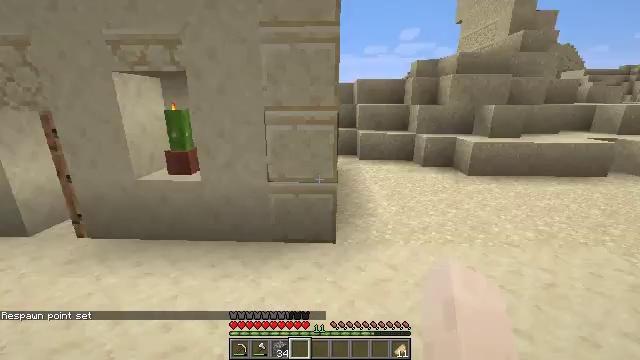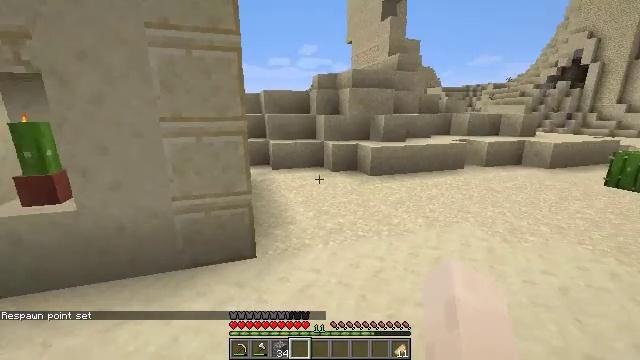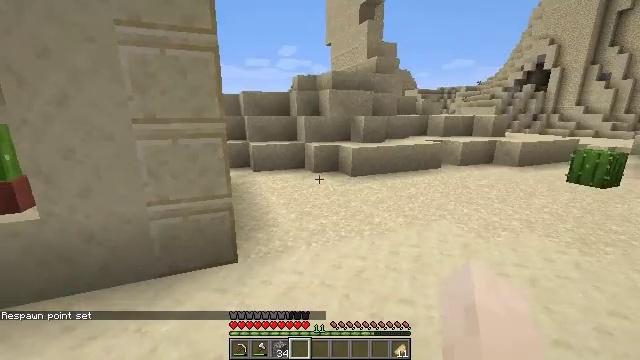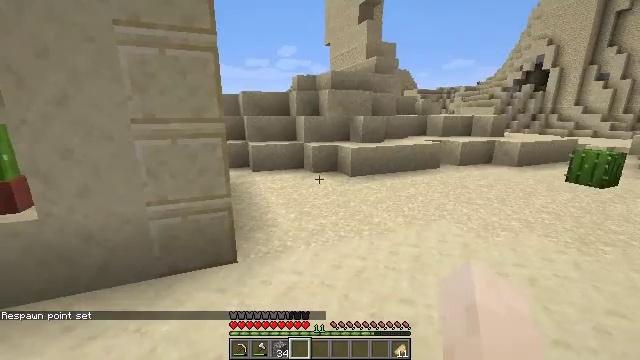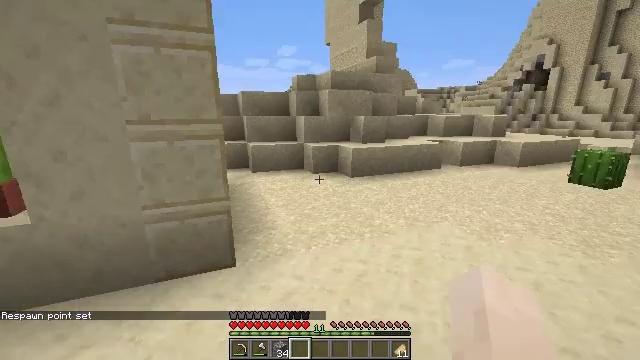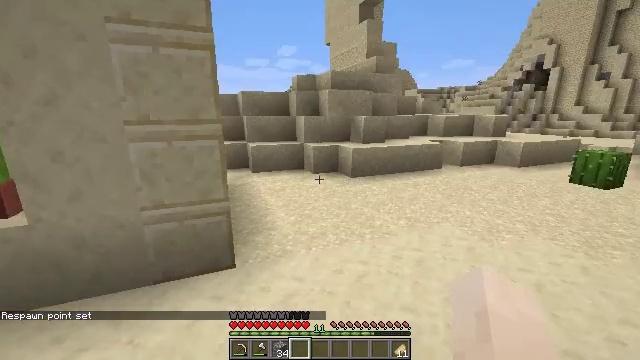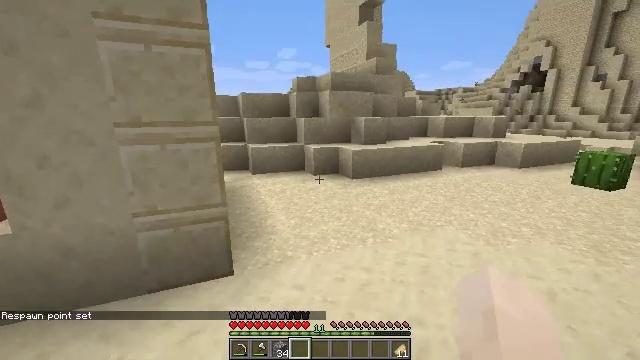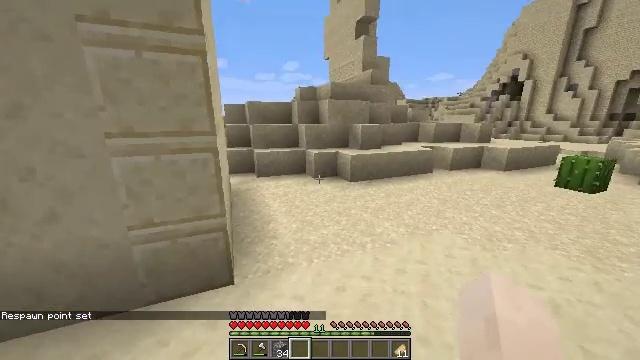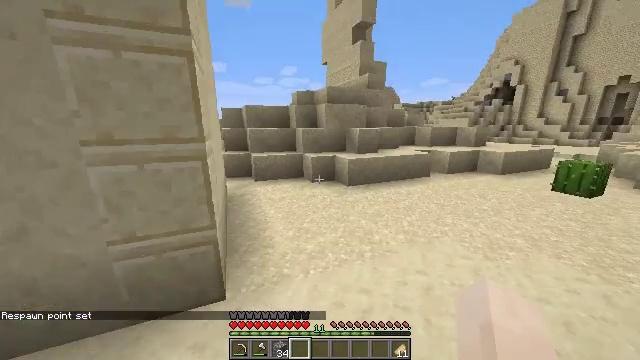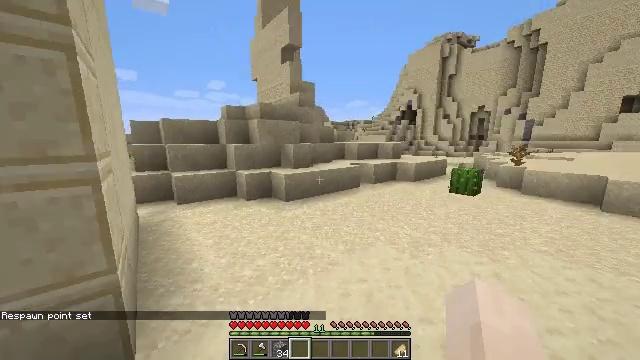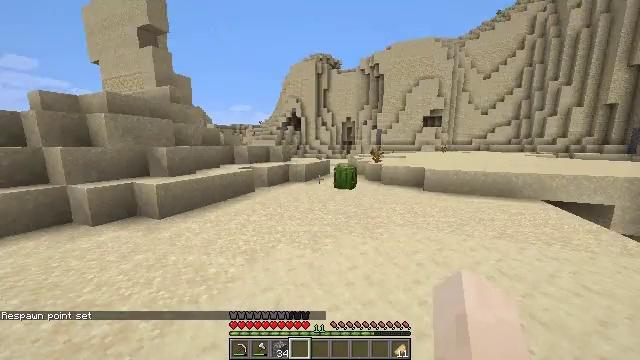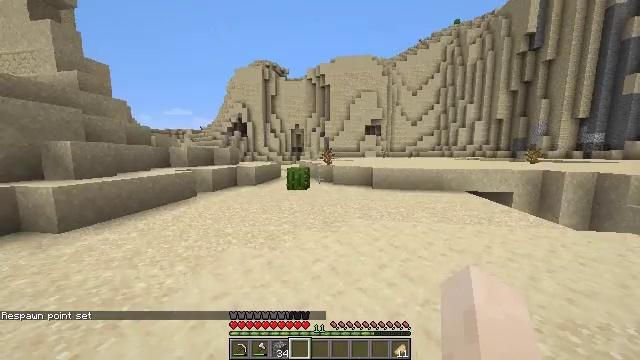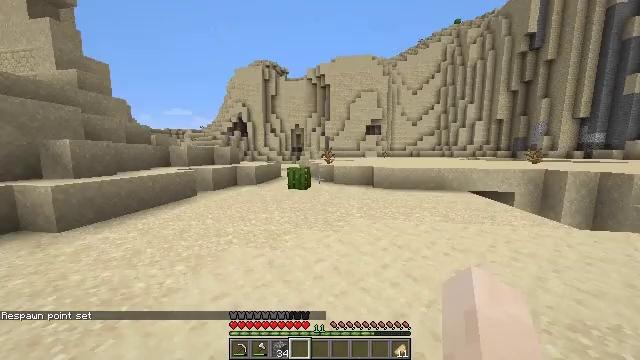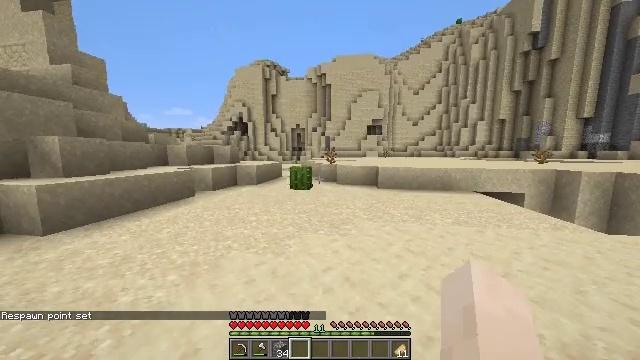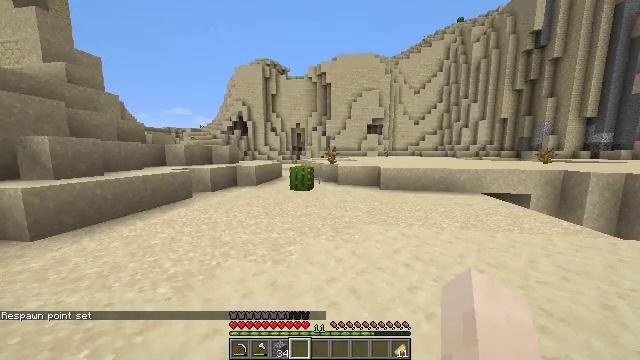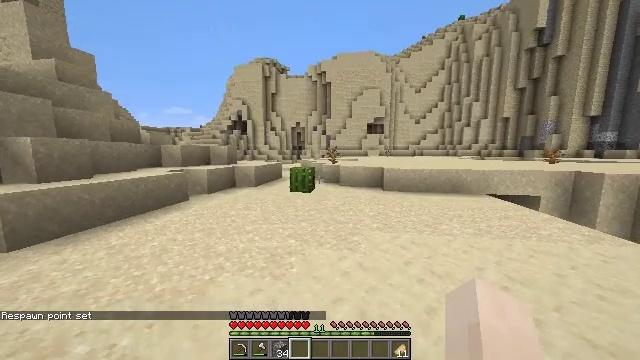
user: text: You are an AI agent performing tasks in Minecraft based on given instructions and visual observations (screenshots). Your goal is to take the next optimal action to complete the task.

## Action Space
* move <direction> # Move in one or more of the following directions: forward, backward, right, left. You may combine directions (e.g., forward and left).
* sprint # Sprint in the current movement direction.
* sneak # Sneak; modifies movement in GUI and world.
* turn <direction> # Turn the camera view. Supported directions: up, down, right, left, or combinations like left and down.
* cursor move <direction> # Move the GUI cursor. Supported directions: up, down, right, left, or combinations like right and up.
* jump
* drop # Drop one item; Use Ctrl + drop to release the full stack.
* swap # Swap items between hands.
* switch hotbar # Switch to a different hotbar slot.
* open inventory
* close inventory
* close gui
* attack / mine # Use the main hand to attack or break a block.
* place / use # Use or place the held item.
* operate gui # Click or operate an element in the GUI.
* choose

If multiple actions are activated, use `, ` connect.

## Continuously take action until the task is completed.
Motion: motion action
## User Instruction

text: Break the smooth sandstone to collect it.
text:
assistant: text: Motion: turn right and up
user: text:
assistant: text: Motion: turn right
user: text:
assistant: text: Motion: no_op
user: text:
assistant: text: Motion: move forward
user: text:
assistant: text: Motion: move forward, sprint
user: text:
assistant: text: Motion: move forward, sprint
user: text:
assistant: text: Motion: move forward, sprint
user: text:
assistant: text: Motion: move forward, sprint
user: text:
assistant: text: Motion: move forward, sprint, turn right and up
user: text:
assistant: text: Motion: move forward, sprint, turn right and up
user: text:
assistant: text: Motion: move forward, sprint, turn right and up
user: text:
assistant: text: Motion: move forward, sprint
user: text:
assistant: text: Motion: move forward, sprint
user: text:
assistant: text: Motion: move forward, sprint
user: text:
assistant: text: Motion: move forward, sprint
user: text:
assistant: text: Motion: move forward and move left, sprint
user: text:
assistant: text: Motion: move forward and move left, sprint
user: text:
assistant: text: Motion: move forward and move left, sprint
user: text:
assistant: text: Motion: move forward and move left, sprint
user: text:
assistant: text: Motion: move forward and move left, sprint, turn left and down
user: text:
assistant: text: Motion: move forward and move left, sprint, turn right
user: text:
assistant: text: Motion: move forward and move left, sprint, turn right
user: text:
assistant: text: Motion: move forward and move left, sprint, turn right
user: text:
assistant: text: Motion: move forward and move left, sprint, turn left
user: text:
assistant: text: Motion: move forward and move left, sprint, turn left
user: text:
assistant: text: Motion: move forward and move left, sprint, turn left
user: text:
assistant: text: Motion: move forward and move left, sprint, turn left
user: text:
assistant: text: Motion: move forward, sprint
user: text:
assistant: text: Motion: move forward, sprint, turn right
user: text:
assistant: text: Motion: move forward, sprint, turn right